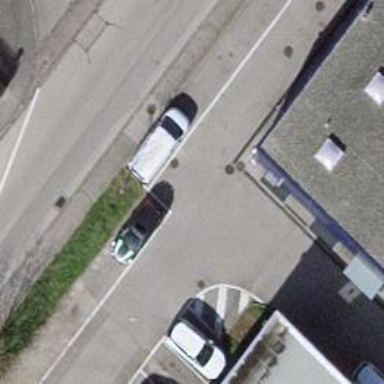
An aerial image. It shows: Road serving as parking aisle.